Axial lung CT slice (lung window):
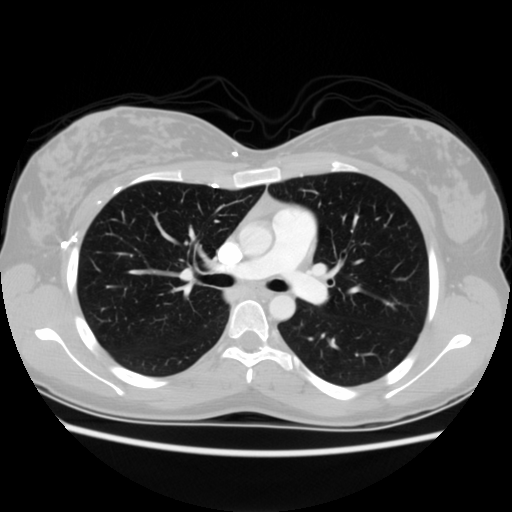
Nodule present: no